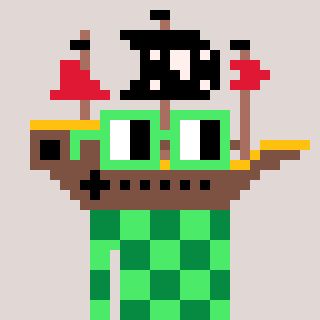
a pixel art character with square light green glasses, a pirateship-shaped head and a teal-colored body on a warm background